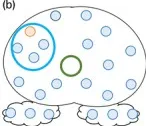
Changes in PSA after salvage fLDR brachytherapy and the locations of the positive/negative biopsy cores. (b) The locations of the positive/negative biopsy cores before salvage fLDR brachytherapy. Of the 22 biopsy cores, one core with a suspected LR lesion on MRI revealed PCa.
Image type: radiology (mri)